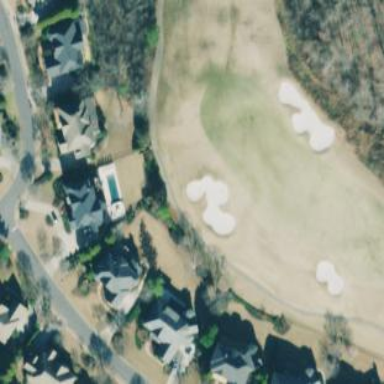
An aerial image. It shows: Grassy area designated as golf fairway.